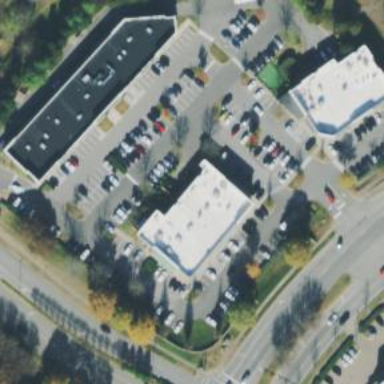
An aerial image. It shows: Retail area.